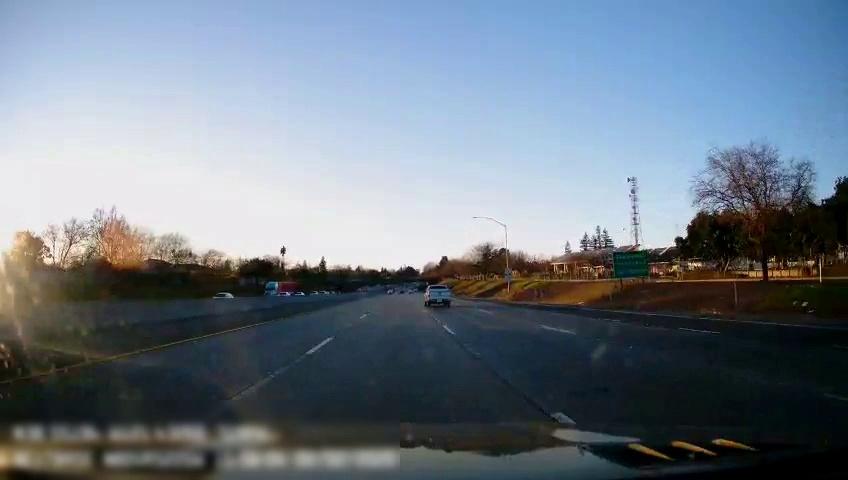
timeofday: Day
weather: Sunny
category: Drivable Space
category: Vehicles | Truck
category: Vehicles | Car
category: Vehicles | Truck
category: Vehicles | Car
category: Vehicles | Car
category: Lanes | Alternate Lane
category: Lanes | Current Lane
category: Lanes | Current Lane
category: Lanes | Alternate Lane
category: Lanes | Alternate Lane
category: Lanes | Alternate Lane
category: Traffic | Signs
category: Traffic | Signs